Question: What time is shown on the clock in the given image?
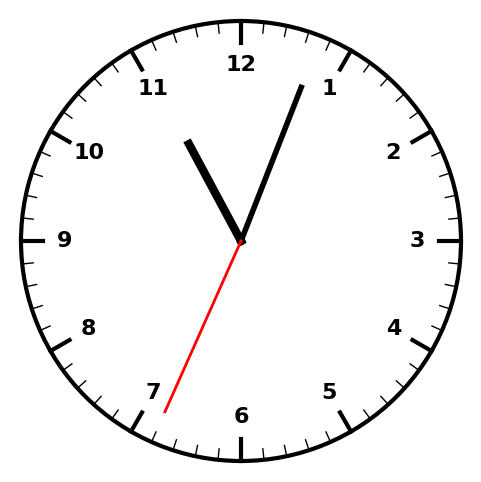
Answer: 11:03:34